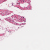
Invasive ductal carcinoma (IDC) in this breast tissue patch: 0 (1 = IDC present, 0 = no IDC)